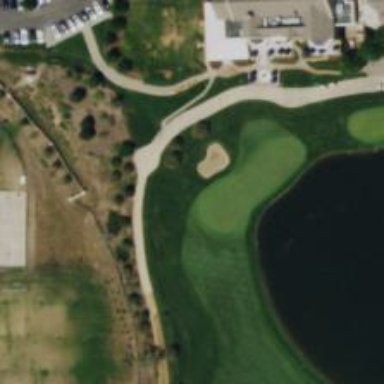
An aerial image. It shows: Golf hole for the sport of golf.